Aerial crown-view tile of a tropical tree (Barro Colorado Island, Panama), acquired 20250818:
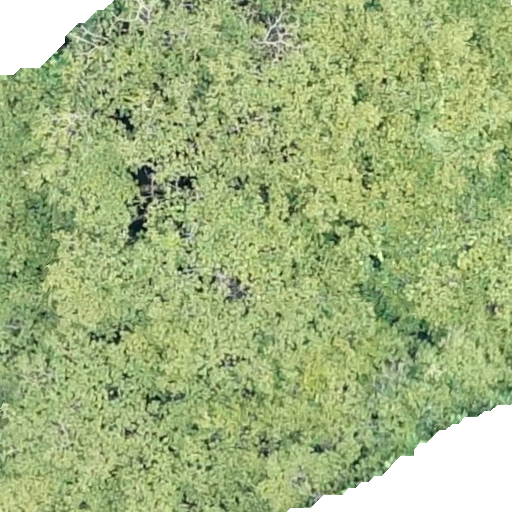
Species: Tachigali panamensis
GBIF accepted scientific name: Tachigali panamensis
Crown area: 488.603 m²